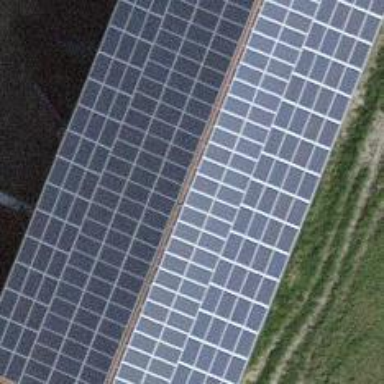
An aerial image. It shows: Solar photovoltaic panel generator.